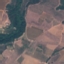
Land use / land cover class: PermanentCrop